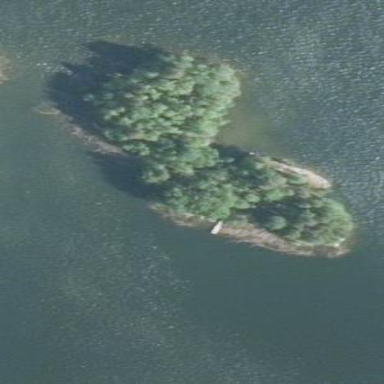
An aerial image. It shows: Image showing island.